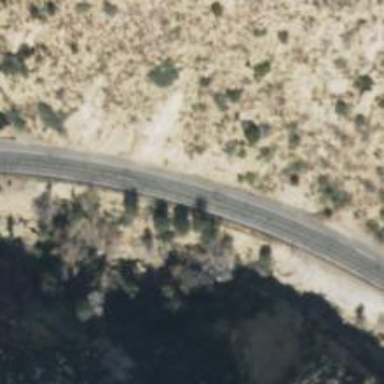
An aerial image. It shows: Abandoned road.